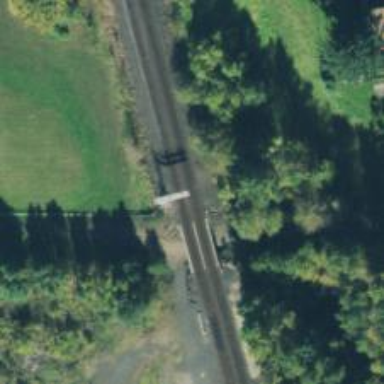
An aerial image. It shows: Railway signal.